Interaction volume radius: 5 \u00c5
Interaction volume height: 20 \u00c5
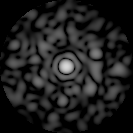
Disorder parameter: 0.8344